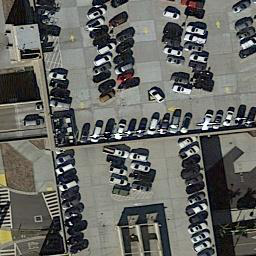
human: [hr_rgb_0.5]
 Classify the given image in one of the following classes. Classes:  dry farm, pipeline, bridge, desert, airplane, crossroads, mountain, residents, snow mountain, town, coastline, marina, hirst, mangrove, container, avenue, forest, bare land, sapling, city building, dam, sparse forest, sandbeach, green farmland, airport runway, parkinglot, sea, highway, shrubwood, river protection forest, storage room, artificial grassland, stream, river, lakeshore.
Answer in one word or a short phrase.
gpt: parkinglot